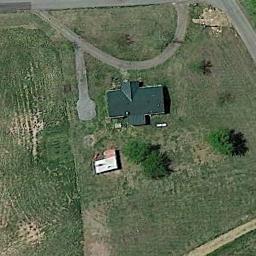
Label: sparse_residential